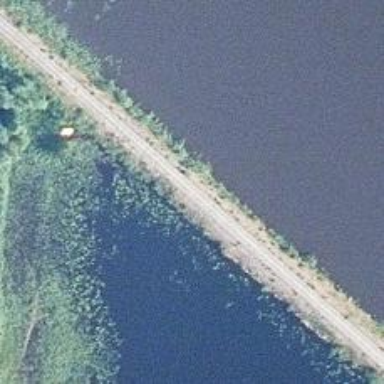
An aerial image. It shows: Embankment with continuous railway rails.